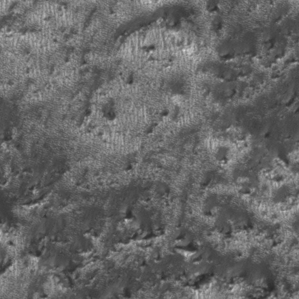
Label: frost